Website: home-depot
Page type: billing-address
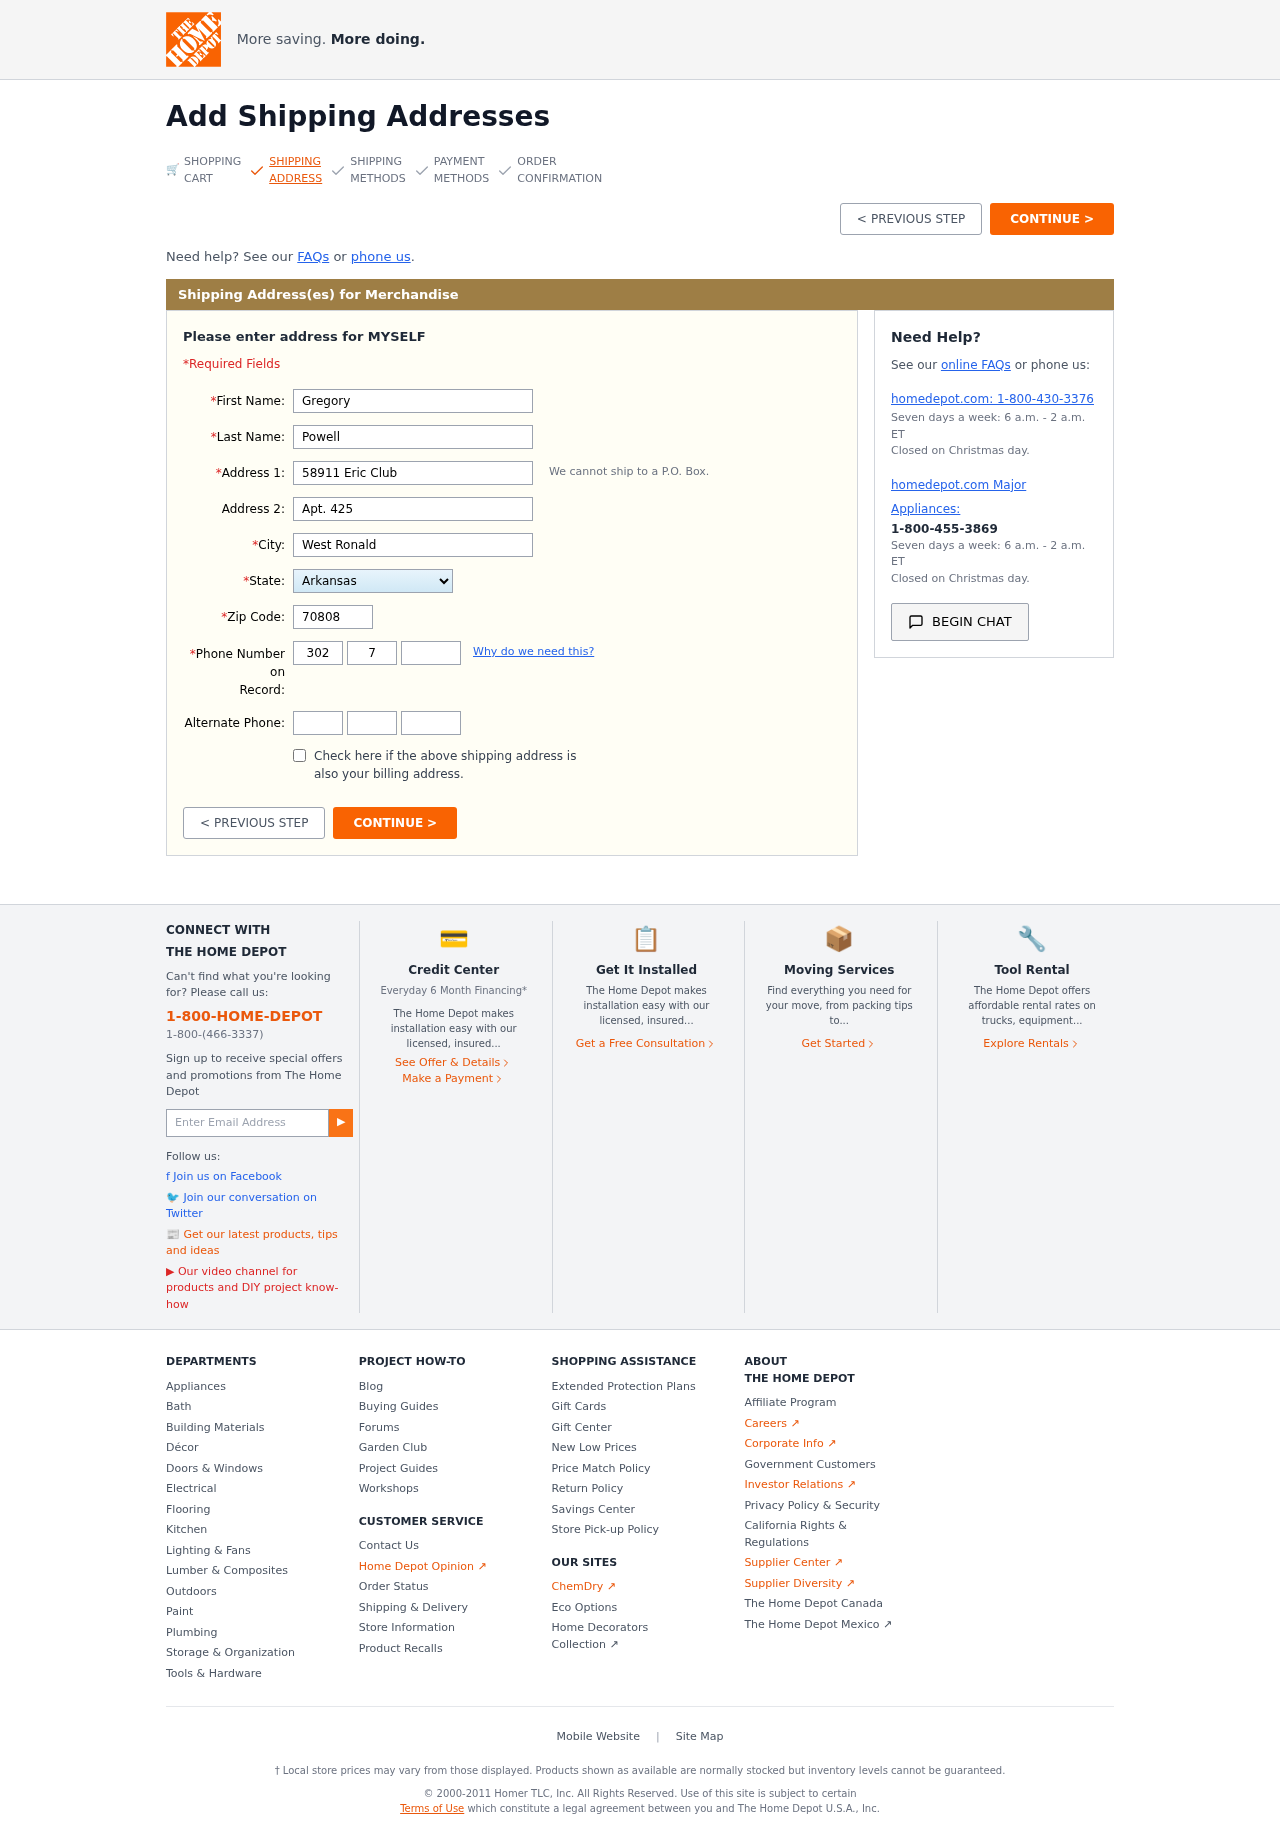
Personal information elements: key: PII_STATE
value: Arkansas
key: PII_FIRSTNAME
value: Gregory
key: PII_LASTNAME
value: Powell
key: PII_STREET
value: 58911 Eric Club
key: PII_STREET2
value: Apt. 425
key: PII_CITY
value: West Ronald
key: PII_POSTCODE
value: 70808
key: PII_PHONE_AREA
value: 302
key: PII_PHONE_PREFIX
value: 750
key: PII_PHONE_LINE
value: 7194